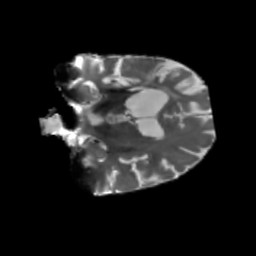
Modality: T2w
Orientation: coronal
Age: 70
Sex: male
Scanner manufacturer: siemens
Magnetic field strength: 3 T
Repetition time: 5.25 s
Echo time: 0.08 s